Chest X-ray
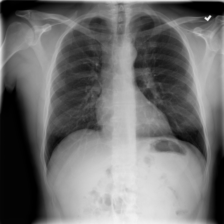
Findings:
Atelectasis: negative
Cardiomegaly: negative
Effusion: negative
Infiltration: negative
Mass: negative
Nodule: negative
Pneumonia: negative
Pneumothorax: negative
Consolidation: negative
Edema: negative
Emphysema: negative
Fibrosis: negative
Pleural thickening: negative
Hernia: negative